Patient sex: M
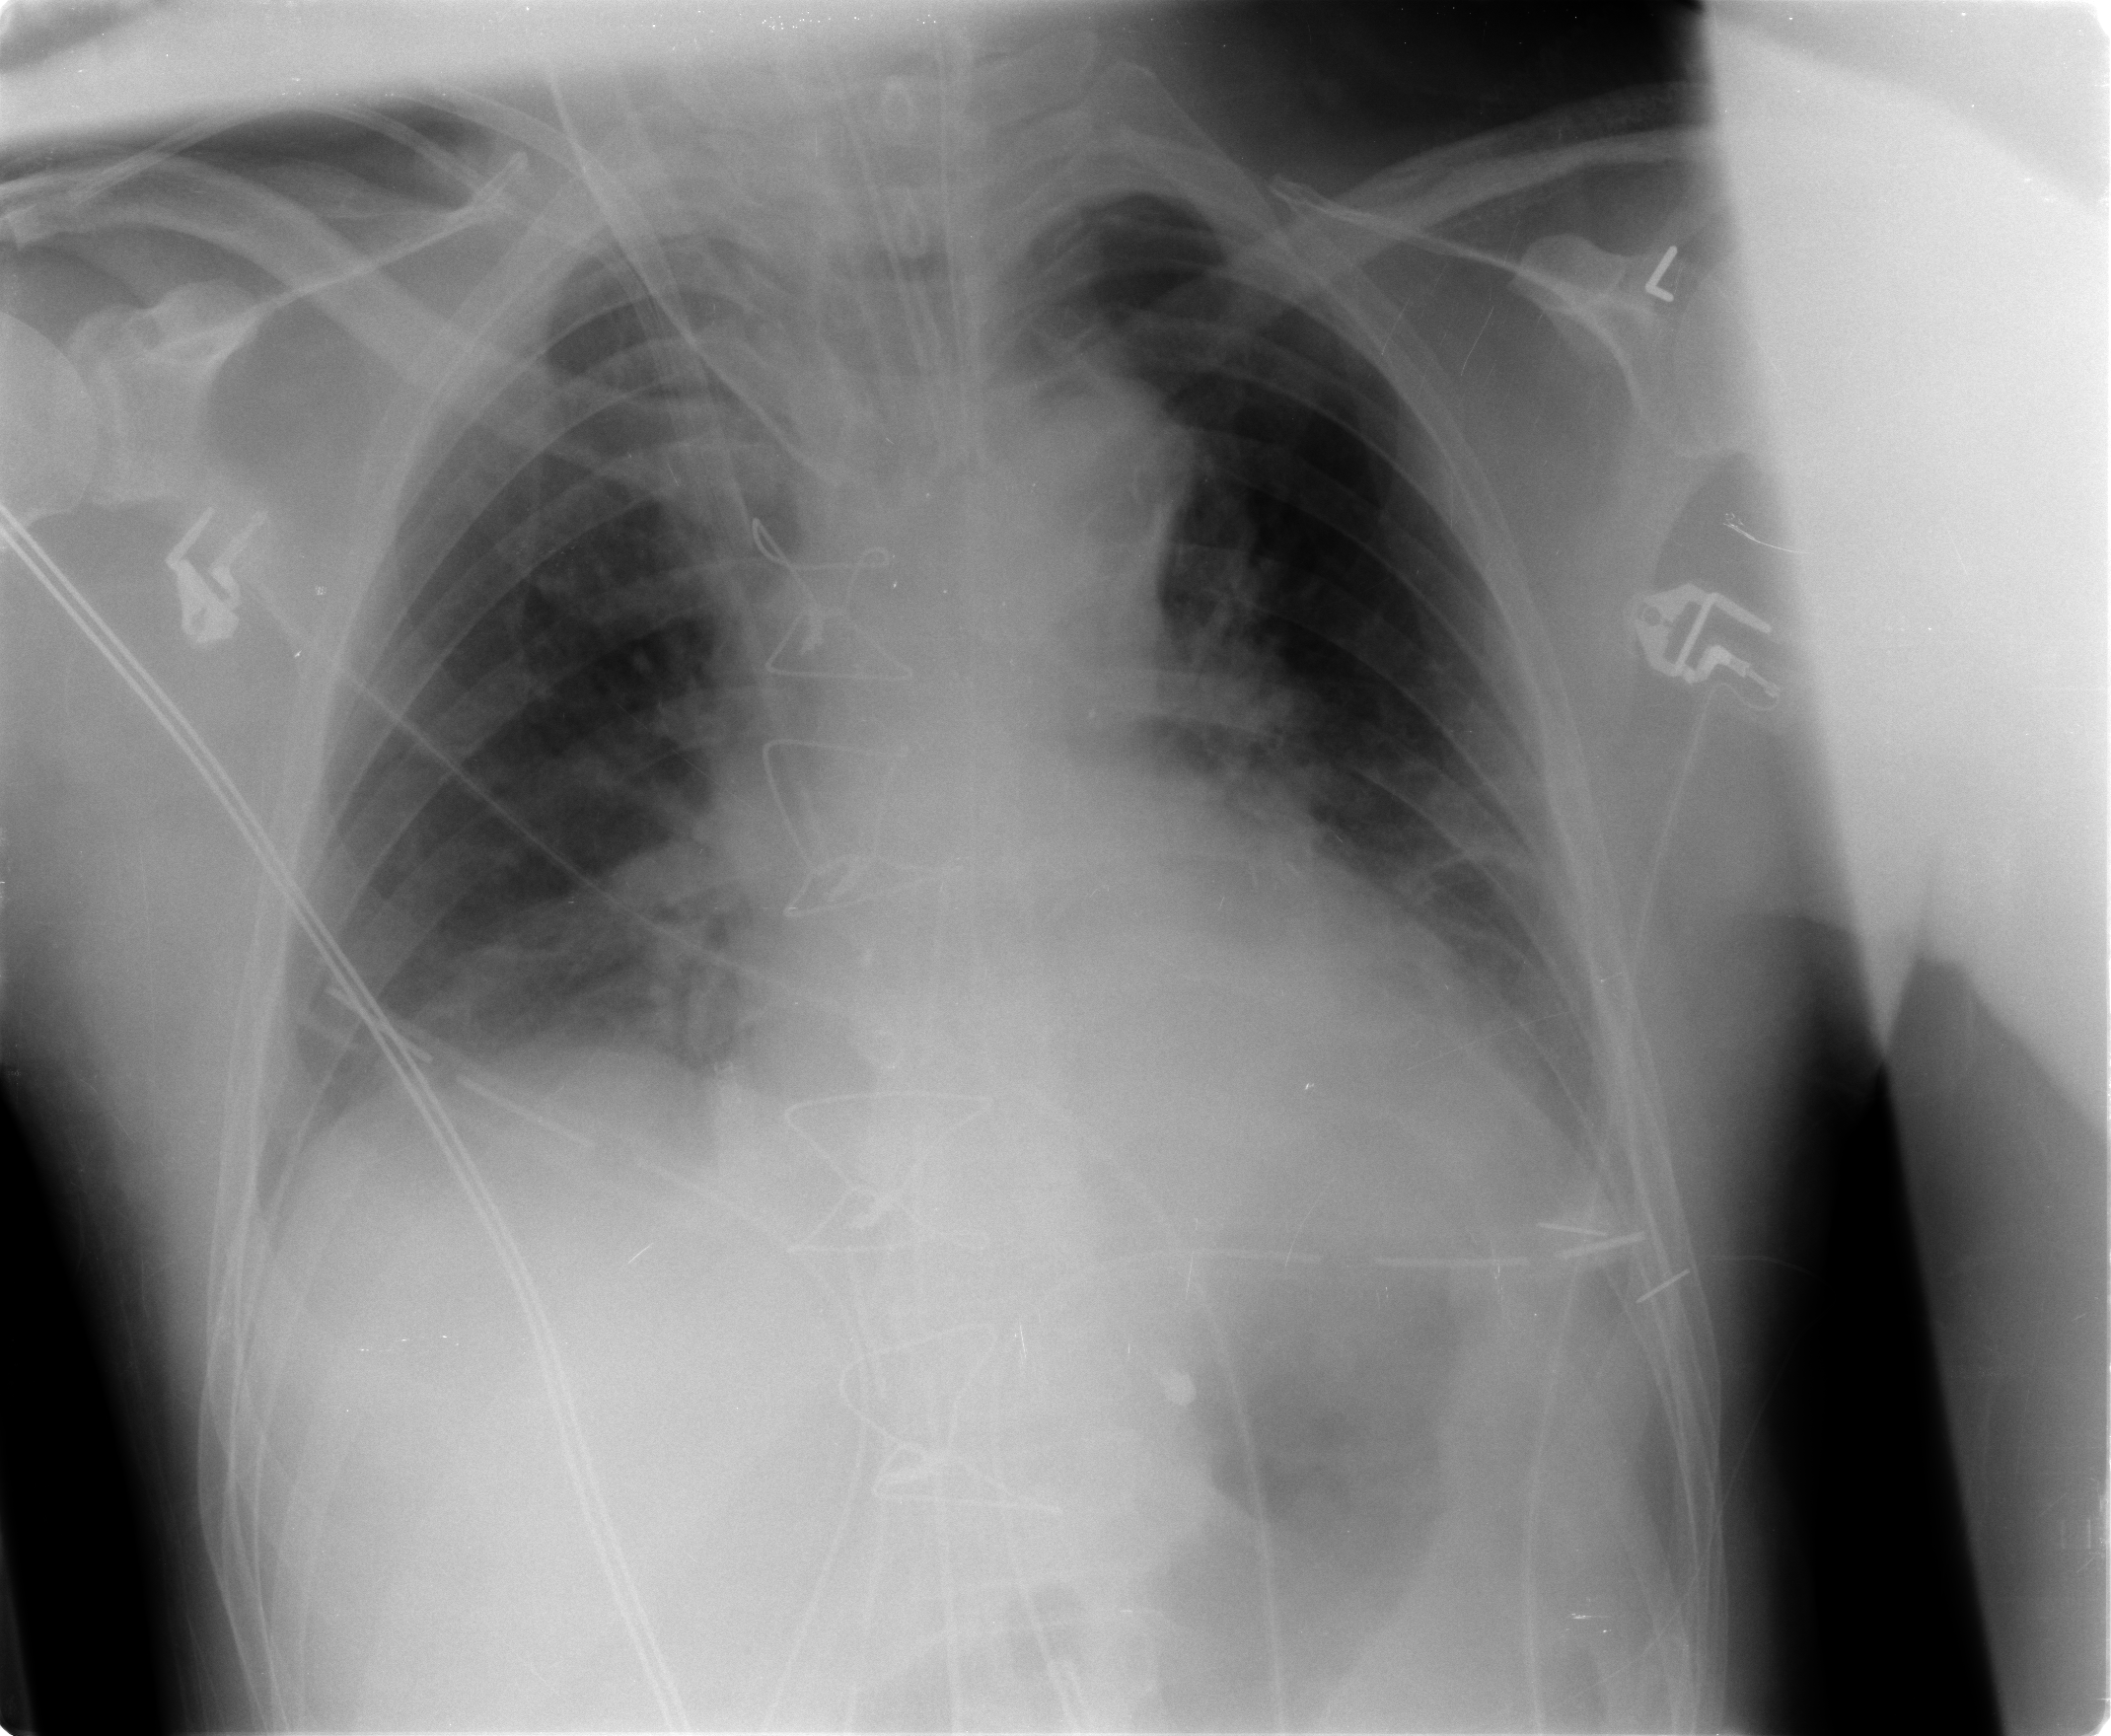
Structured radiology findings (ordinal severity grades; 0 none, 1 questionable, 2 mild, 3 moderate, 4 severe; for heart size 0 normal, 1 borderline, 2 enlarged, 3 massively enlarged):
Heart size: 0
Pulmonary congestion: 0
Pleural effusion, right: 1
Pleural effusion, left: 1
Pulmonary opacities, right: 0
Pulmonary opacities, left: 0
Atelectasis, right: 2
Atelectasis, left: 2